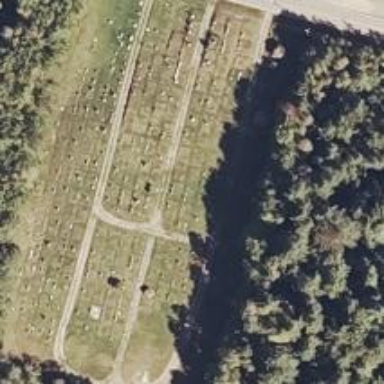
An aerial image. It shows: Cemetery.